Aerial crown-view tile of a tropical tree (Barro Colorado Island, Panama), acquired 20250616:
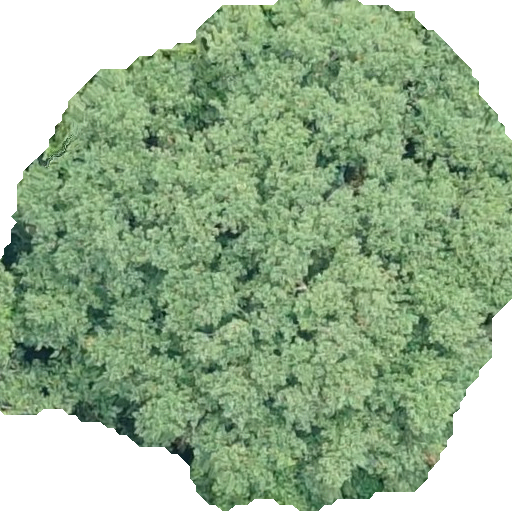
Species: Hieronyma alchorneoides
GBIF accepted scientific name: Hieronyma alchorneoides
Crown area: 310.409 m²